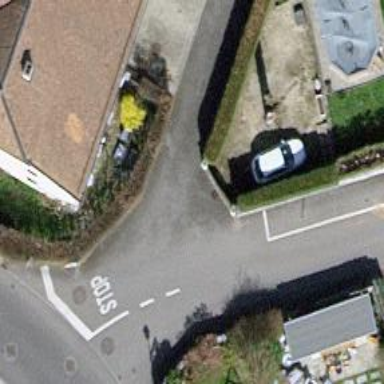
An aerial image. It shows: Asphalt road in residential area.